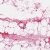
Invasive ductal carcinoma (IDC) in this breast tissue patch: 0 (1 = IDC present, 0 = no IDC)